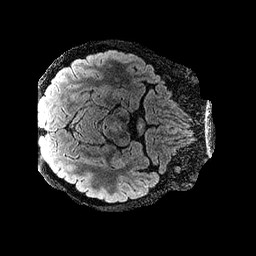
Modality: FLAIR
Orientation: axial
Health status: ill
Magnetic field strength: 3 T